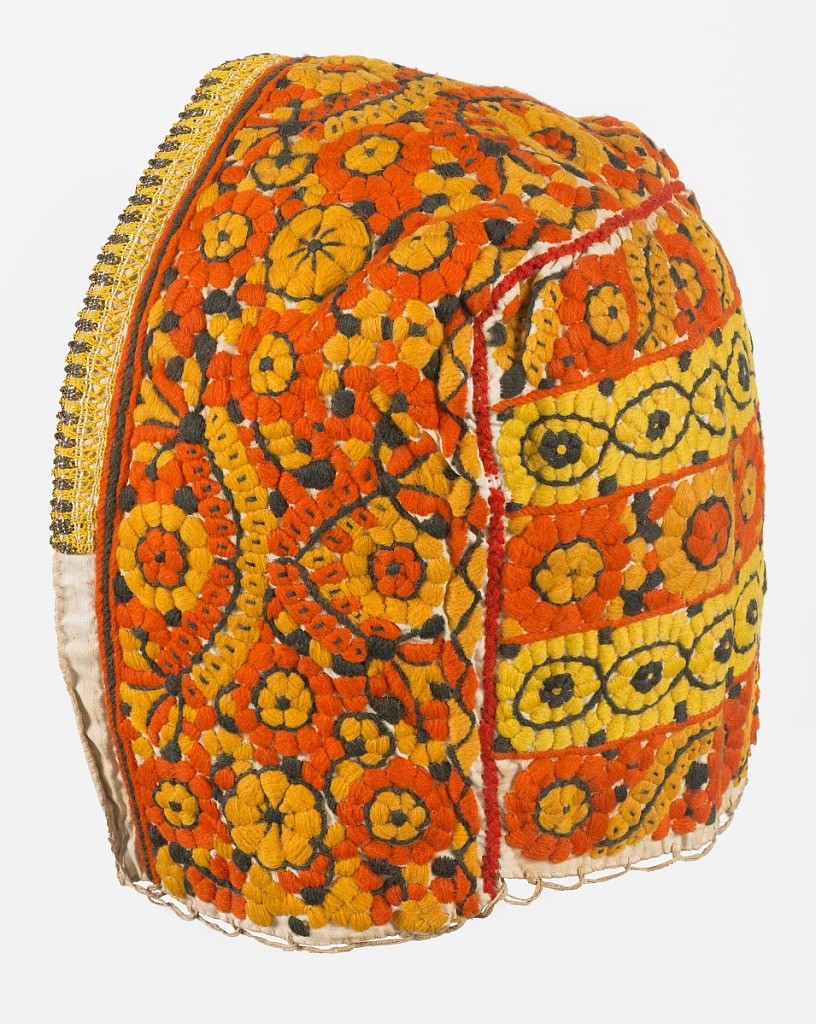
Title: Cap
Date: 19th century
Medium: linen, wool Technique: satin and stem stitch embroidery on plain weave, bobbin lace
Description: Woman's cap embroidered in characteristic design of open flowers and leaf forms. Lined in cotton.